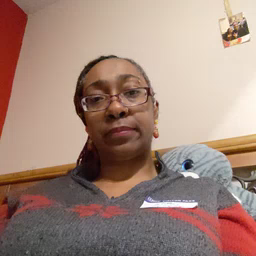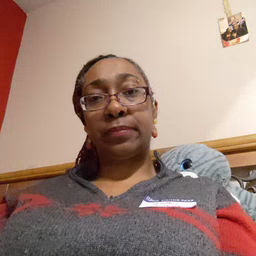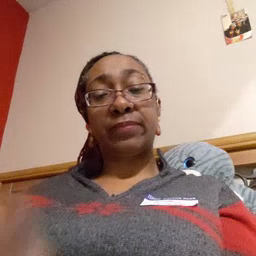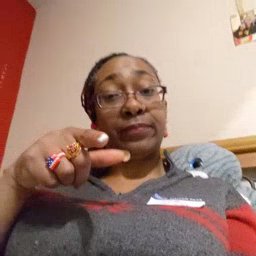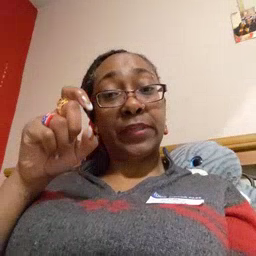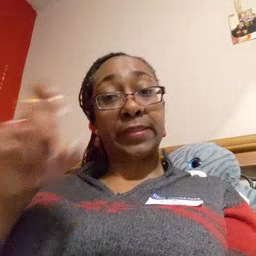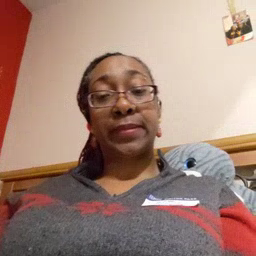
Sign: fast